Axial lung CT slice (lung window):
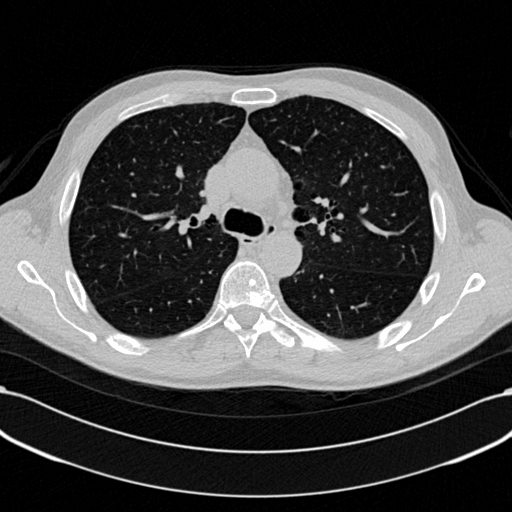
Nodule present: no